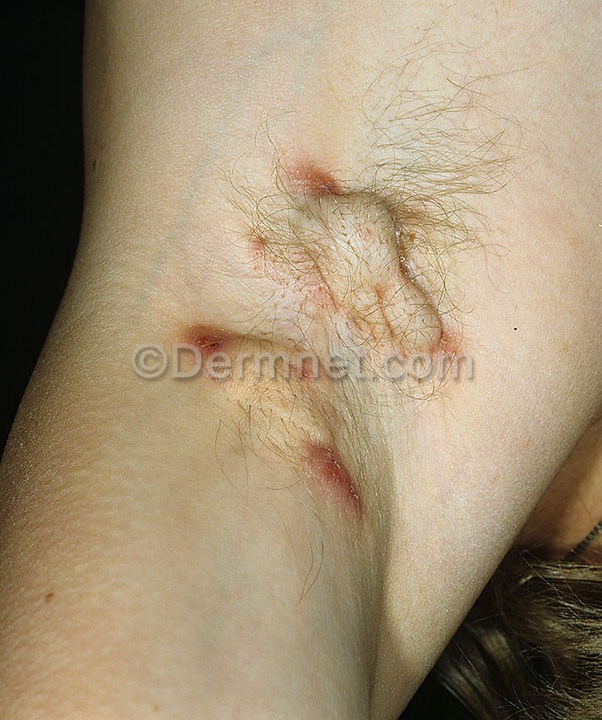
Disease: Acne and Rosacea Photos